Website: home-depot
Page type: payment
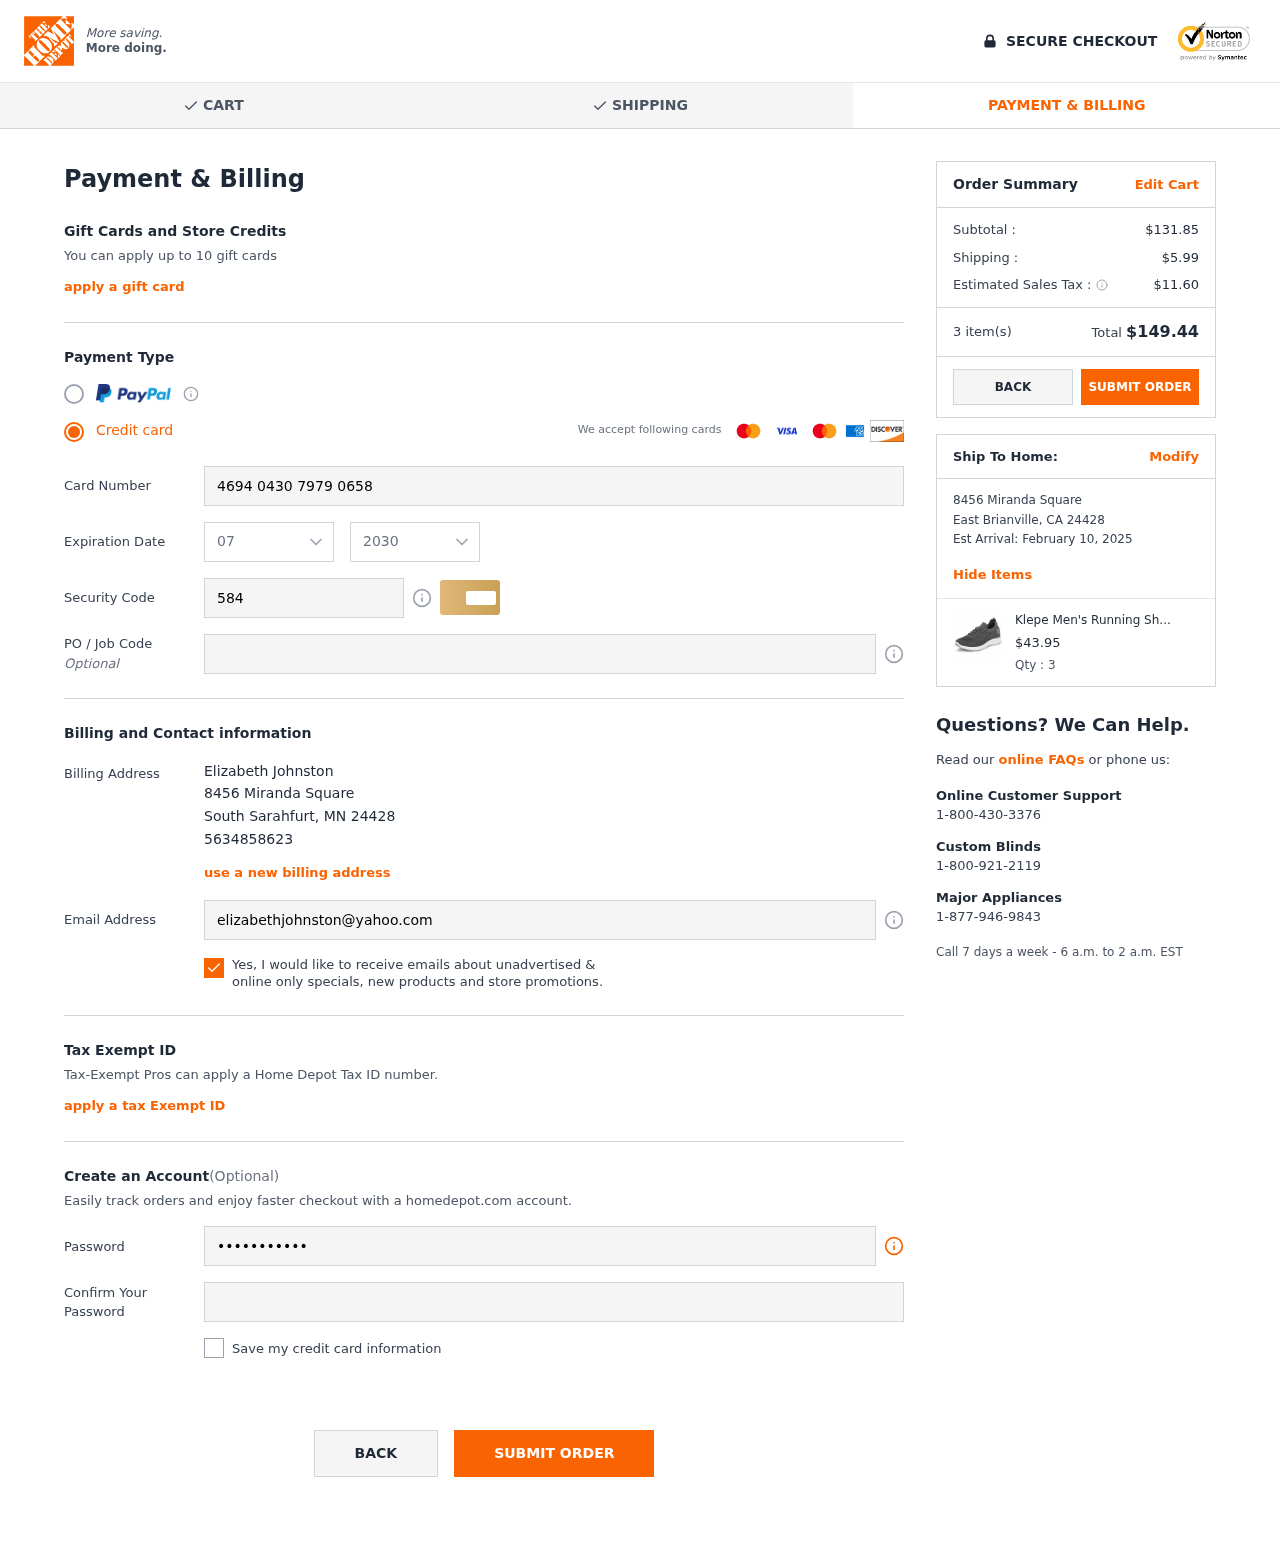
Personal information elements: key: PII_CARD_CVV
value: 584
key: PII_CARD_EXPIRY_MONTH
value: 07
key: PII_CARD_EXPIRY_YEAR
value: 30
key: PII_CARD_NUMBER
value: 4694 0430 7979 0658
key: PII_CITY
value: South Sarahfurt
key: PII_CITY2
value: East Brianville
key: PII_EMAIL
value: elizabethjohnston@yahoo.com
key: PII_FULLNAME
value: Elizabeth Johnston
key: PII_PHONE
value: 5634858623
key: PII_POSTCODE
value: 24428
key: PII_POSTCODE2
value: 24428
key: PII_STATE_ABBR
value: MN
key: PII_STATE_ABBR2
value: CA
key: PII_STREET
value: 8456 Miranda Square
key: PII_STREET2
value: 8456 Miranda Square
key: PII_POSTCODE_FULL
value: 24428
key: PII_POSTCODE_NUMERIC
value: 24428
Product elements: key: PRODUCT1_NAME
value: Klepe Men's Running Shoes
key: PRODUCT1_PRICE
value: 43.95
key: PRODUCT1_QUANTITY
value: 3
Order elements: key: ORDER_SUBTOTAL
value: $131.85
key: ORDER_SHIPPING_COST
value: $5.99
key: ORDER_TAX
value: $11.60
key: ORDER_NUM_ITEMS
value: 3 item(s)
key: ORDER_TOTAL
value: $149.44
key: ORDER_DELIVERY_DATE
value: February 10, 2025